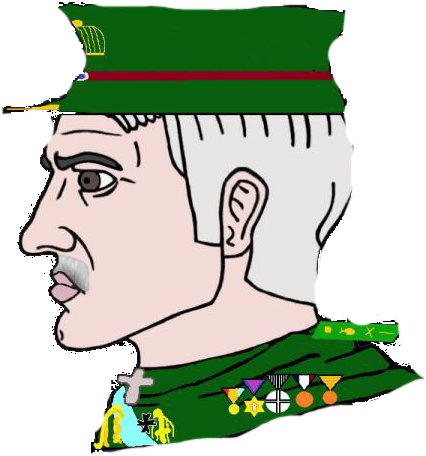
Label: 4_Yes_Chad